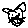
Label: cat